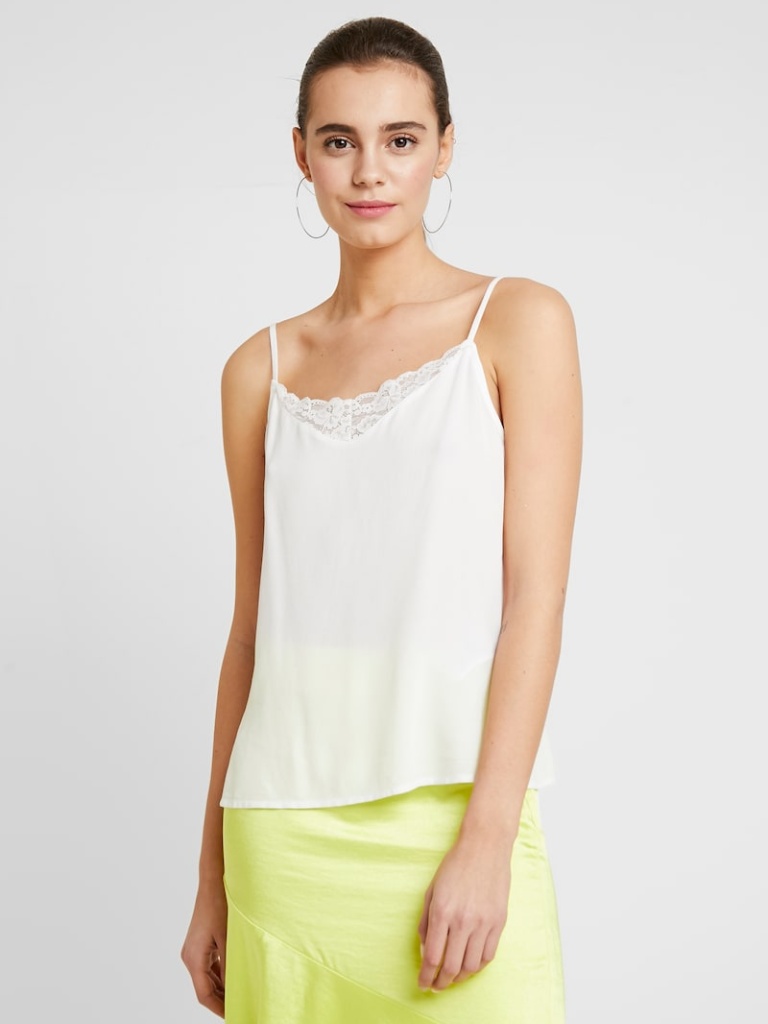
satin relaxed sleeveless hip length Untucked v-neck camisole